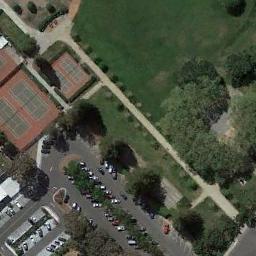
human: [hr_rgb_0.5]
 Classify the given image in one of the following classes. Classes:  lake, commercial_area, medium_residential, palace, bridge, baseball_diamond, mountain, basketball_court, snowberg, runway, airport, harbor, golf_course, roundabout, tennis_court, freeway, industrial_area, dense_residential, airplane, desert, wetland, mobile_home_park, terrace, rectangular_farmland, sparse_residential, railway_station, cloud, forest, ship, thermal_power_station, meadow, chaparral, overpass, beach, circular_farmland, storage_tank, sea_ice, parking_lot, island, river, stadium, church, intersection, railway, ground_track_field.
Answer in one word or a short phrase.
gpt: tennis_court